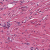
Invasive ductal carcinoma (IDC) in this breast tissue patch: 0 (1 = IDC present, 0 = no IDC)